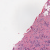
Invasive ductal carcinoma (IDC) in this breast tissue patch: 1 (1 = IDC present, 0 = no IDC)